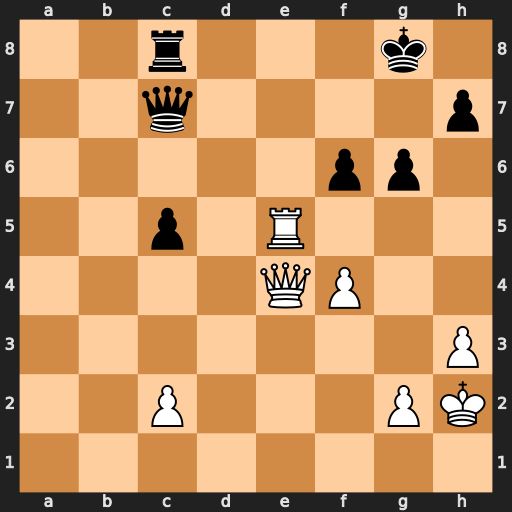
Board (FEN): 2r3k1/2q4p/5pp1/2p1R3/4QP2/7P/2P3PK/8
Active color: w
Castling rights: -
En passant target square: -
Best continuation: Re7 Qd6 Kg3 Rf8 Qb7 Qxe7 Qxe7